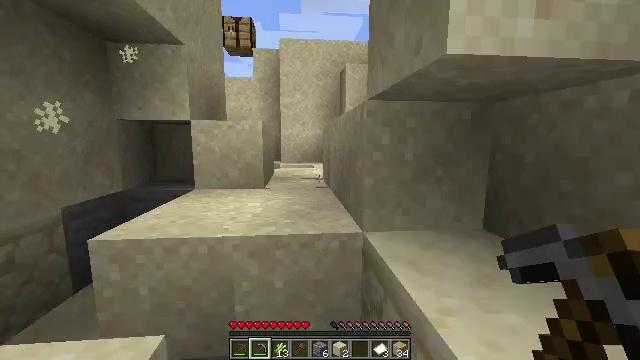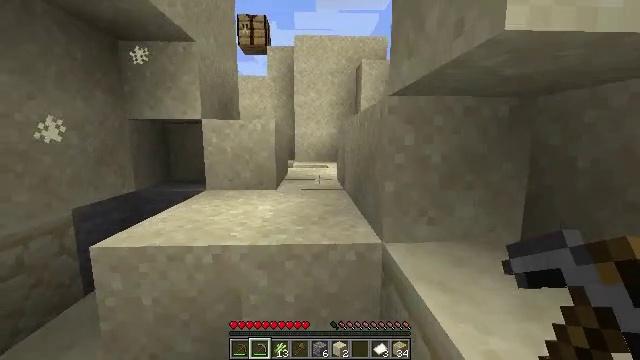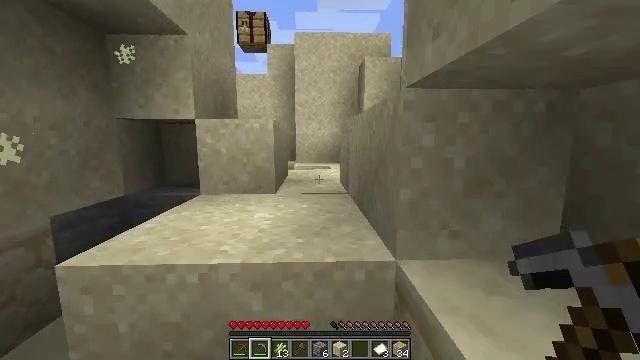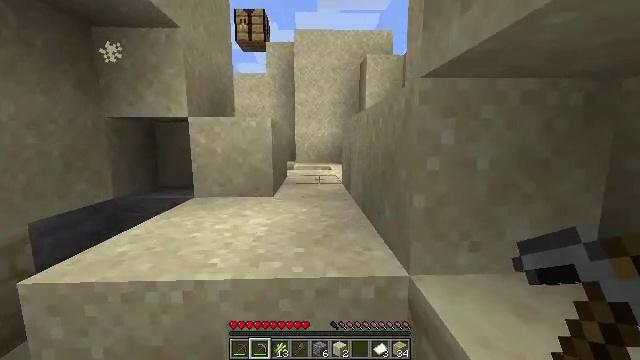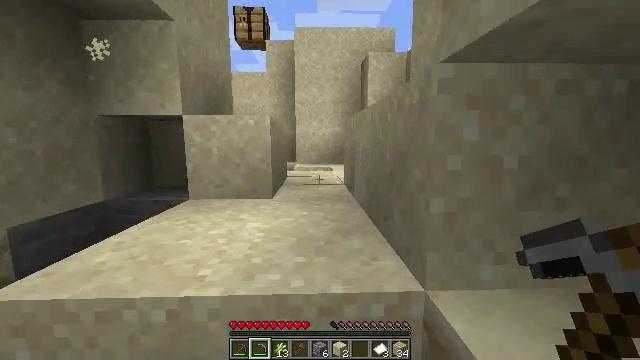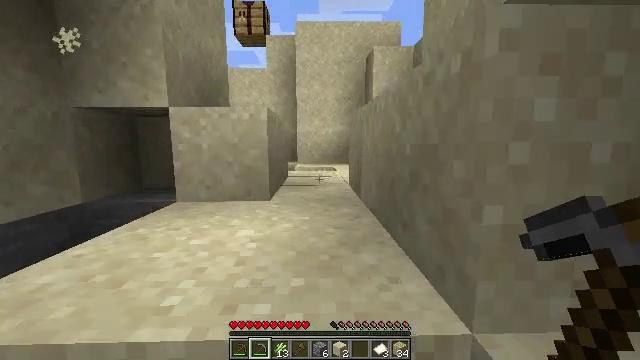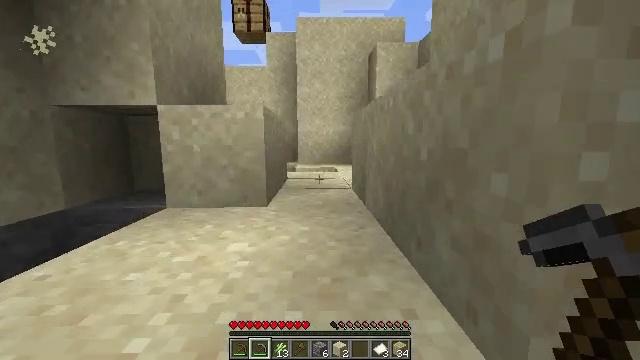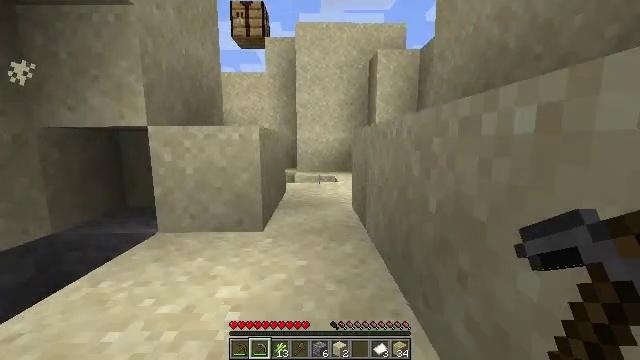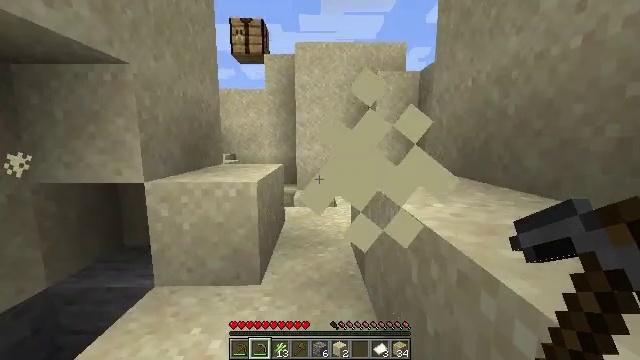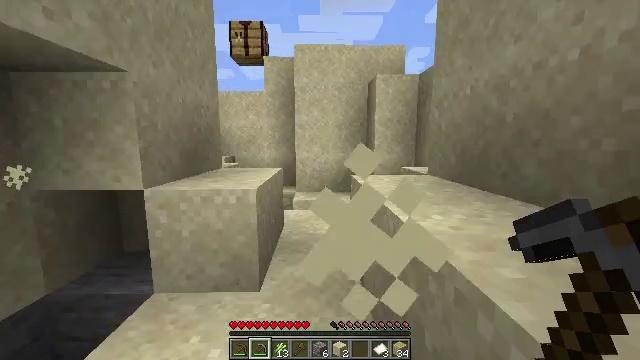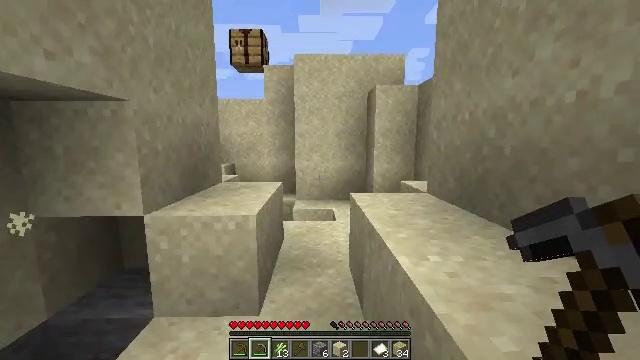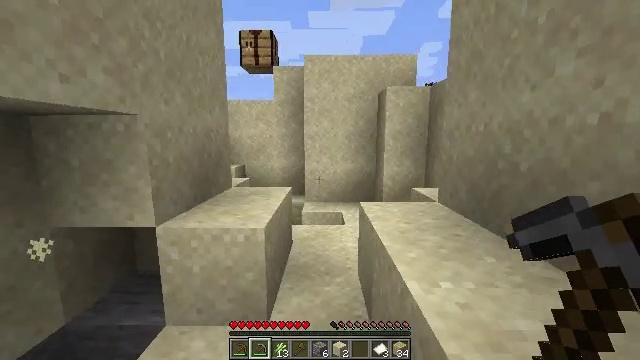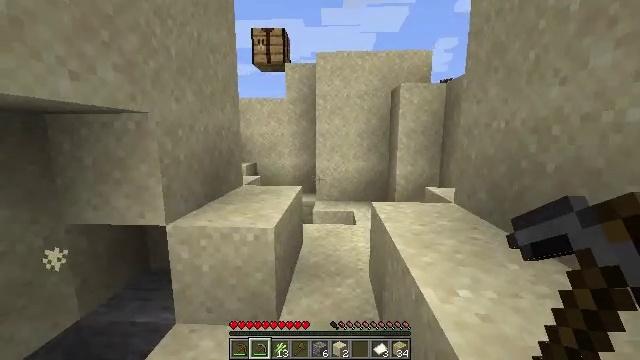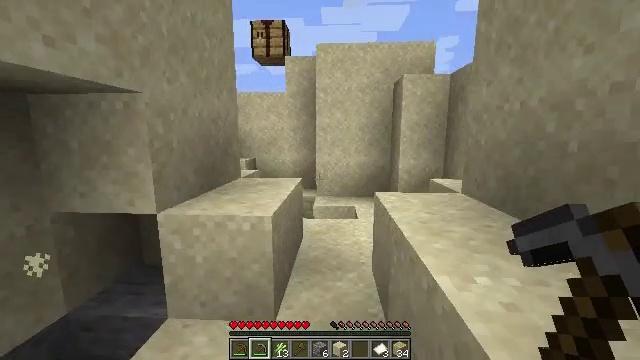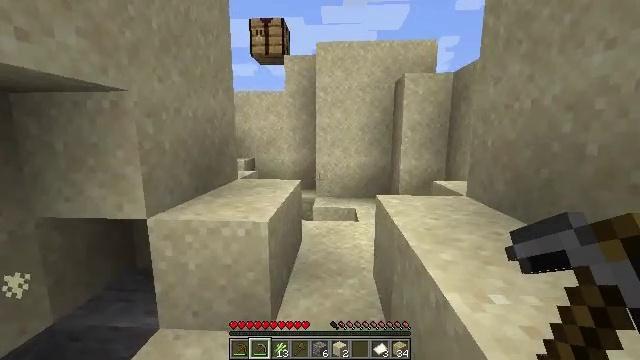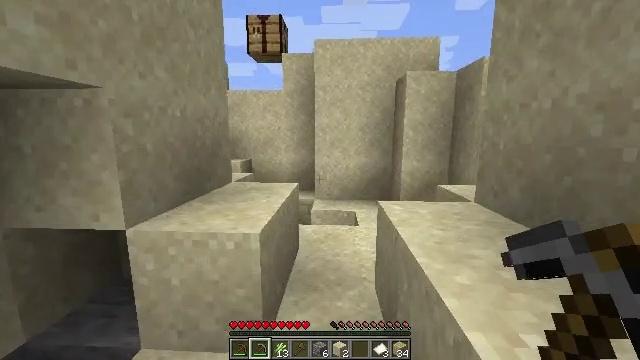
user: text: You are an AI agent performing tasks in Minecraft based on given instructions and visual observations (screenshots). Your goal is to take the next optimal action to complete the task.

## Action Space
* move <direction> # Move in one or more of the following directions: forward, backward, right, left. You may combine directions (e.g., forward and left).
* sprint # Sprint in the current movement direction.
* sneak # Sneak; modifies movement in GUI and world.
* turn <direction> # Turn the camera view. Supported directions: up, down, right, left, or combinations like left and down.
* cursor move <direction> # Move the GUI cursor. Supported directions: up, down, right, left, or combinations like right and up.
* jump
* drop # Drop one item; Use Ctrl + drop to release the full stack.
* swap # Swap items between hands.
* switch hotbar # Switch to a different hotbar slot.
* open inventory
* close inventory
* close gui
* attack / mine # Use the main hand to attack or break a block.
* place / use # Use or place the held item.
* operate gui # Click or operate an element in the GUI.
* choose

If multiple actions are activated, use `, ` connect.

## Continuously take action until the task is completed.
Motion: motion action
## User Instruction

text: Construct a birch boat on the crafting table.
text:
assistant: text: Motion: move forward, turn left
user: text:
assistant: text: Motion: move forward
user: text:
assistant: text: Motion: move forward
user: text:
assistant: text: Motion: move forward
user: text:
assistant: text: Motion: move forward
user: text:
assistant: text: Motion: move forward
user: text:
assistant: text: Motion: move forward, jump
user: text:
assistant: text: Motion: move forward, jump
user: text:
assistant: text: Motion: move forward, jump
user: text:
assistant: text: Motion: move forward, jump
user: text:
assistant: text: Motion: move forward, turn left, jump
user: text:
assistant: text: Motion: move forward, turn left, jump
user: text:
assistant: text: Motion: move forward, jump
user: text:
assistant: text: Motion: move forward, jump
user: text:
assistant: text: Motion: move forward, jump
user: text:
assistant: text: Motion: move forward, jump
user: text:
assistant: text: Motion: move forward, turn right, jump
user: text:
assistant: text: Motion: move forward, turn right, jump
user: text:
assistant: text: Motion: move forward, turn right
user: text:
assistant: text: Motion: move forward, turn right
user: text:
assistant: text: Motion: move forward, turn right
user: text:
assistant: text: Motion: move forward, turn right
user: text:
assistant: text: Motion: move forward, turn right
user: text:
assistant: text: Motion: move forward, turn right
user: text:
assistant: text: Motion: move forward
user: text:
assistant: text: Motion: move forward
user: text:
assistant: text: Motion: move forward
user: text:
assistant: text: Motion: move forward
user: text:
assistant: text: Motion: move forward
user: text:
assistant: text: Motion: move forward, turn right